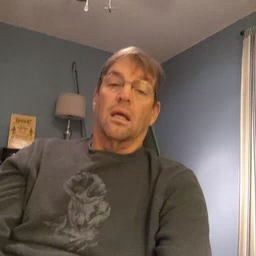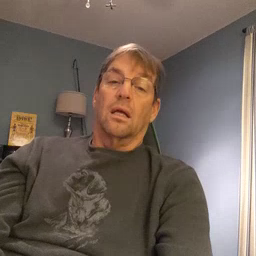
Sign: alligator